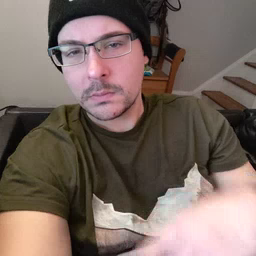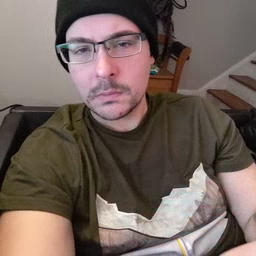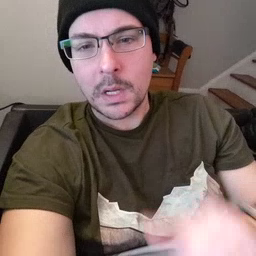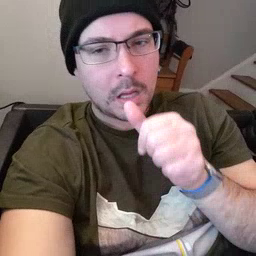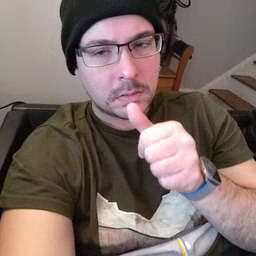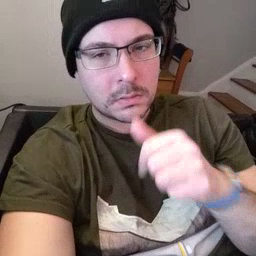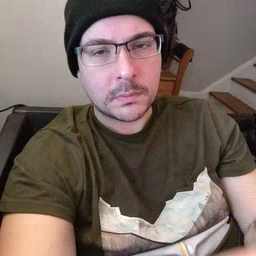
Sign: nuts